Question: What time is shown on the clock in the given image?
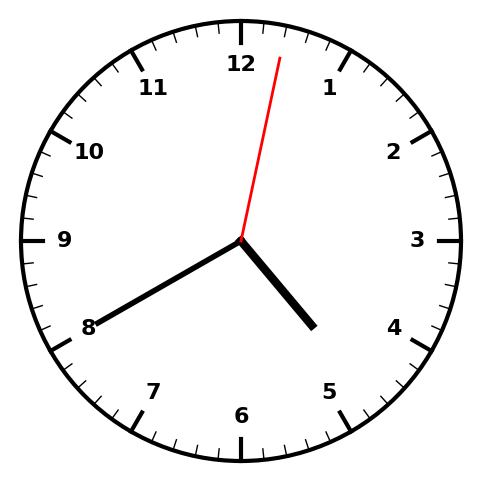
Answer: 04:40:02